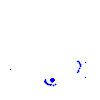
Particle: electron